Question: I am generating a pdf file in asp.net c# using itextsharp. i am not able to draw a horizontal line/verticle line/dotted line.
i tried to draw a line using the following code,i am getting no errors but the line is also not getting displayed in the pdf file
'''
PdfContentByte cb = wri.DirectContent;
cb.SetLineWidth(2.0f); // Make a bit thicker than 1.0 default
cb.MoveTo(20, pdfDocument.Top - 40f);
cb.LineTo(400, pdfDocument.Top - 40f);
cb.Stroke();
'''
What is the problem in the code.Is it because of the position of x y co-ordinates? I had used rough points to know approximate position in pdf,but the line never apears in the pdf file.
The output i am looking out for is as shown in image below.
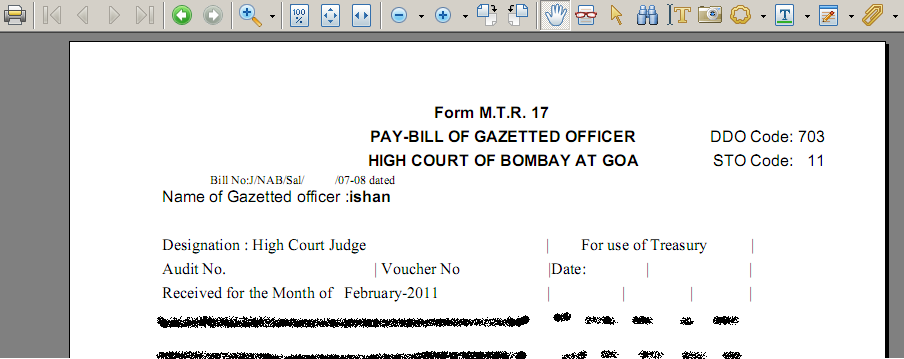
Answer: You should always make sure to set the color for the operation that you're performing, otherwise you won't know what you'll get (it will be from whatever previous operation was performed). Try doing cb.setStrokeColor(255, 0, 0) (pure red) until you get your line where you want it.